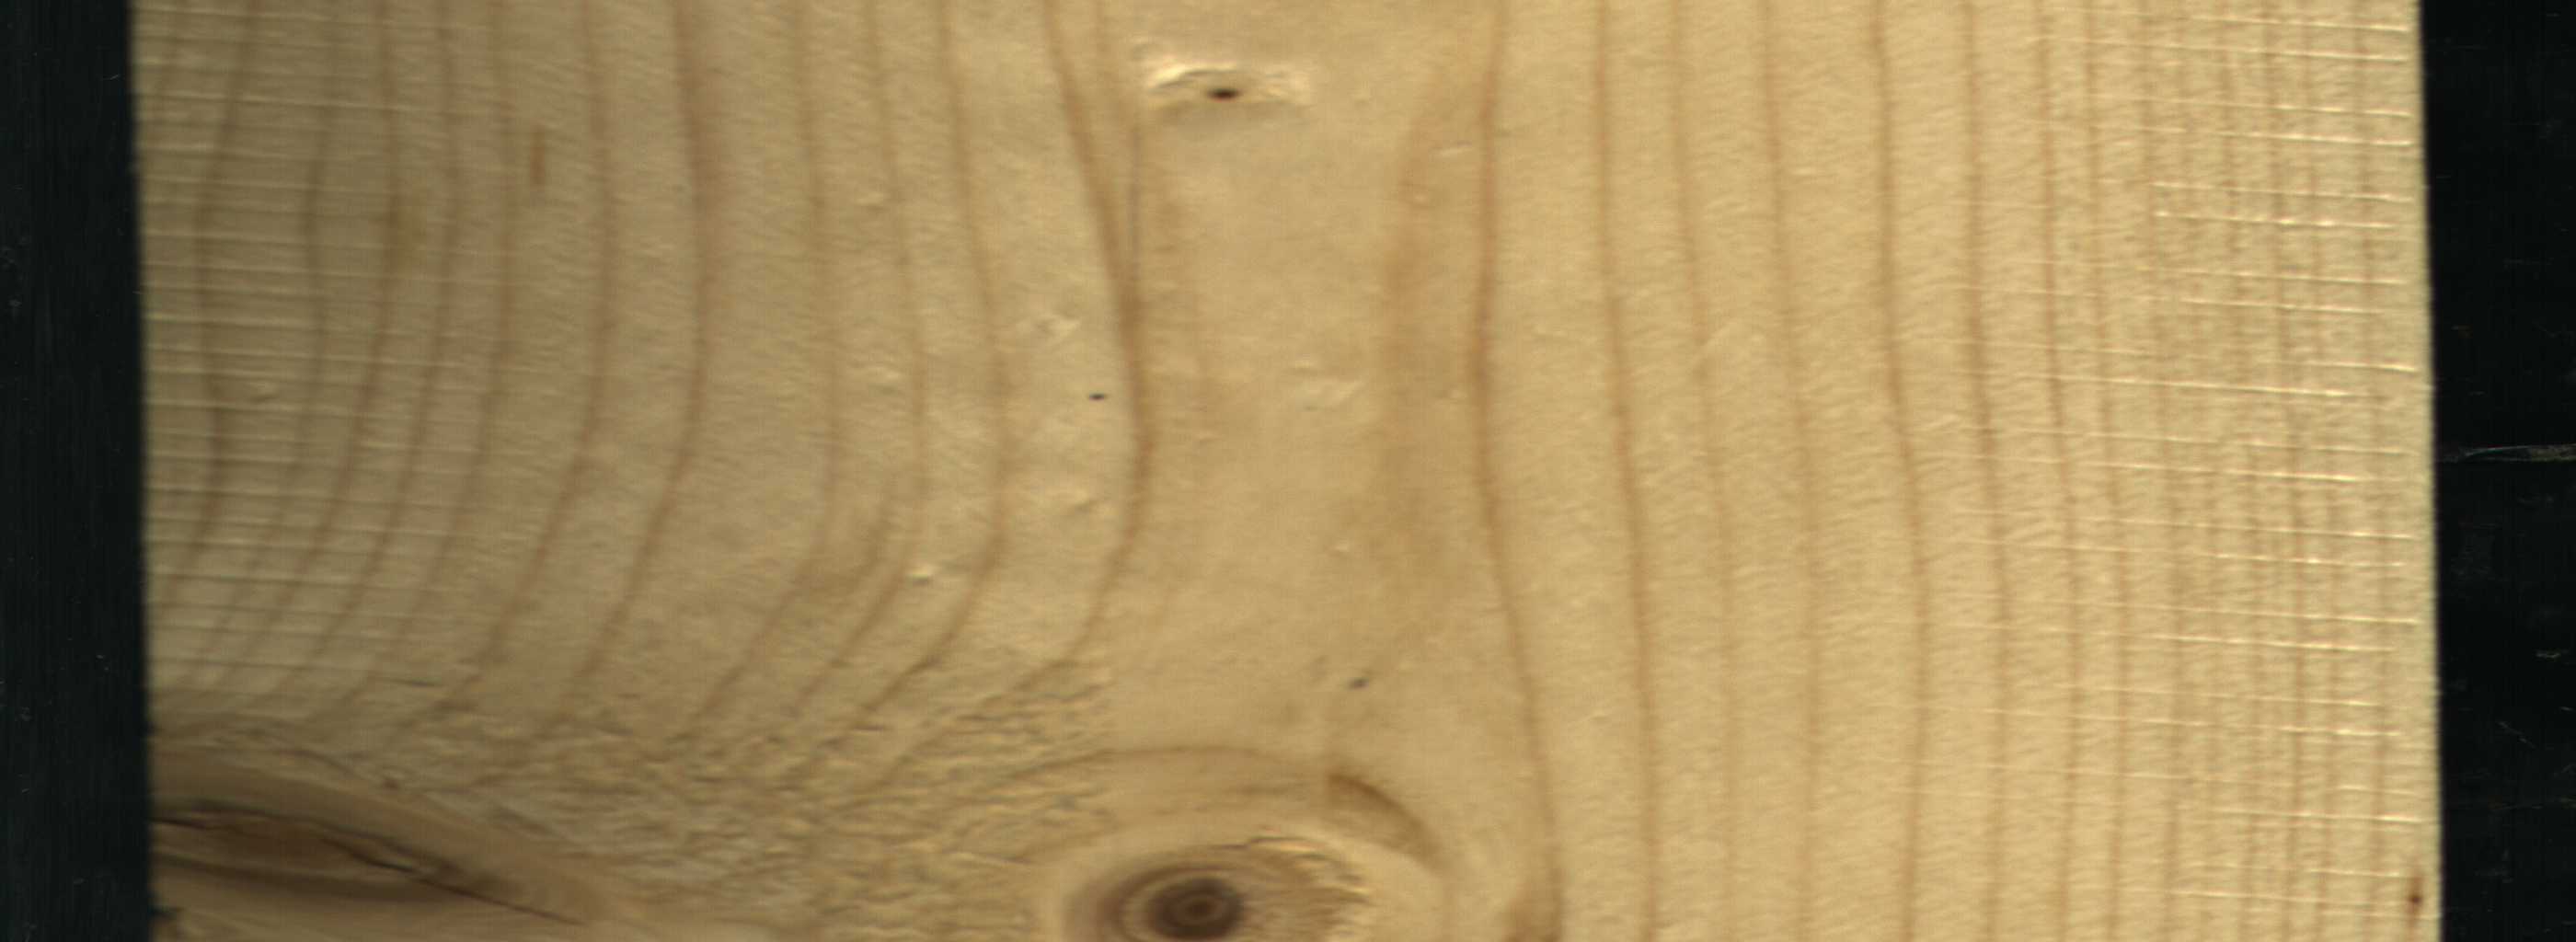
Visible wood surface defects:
knot_with_crack
Live_Knot
Live_Knot